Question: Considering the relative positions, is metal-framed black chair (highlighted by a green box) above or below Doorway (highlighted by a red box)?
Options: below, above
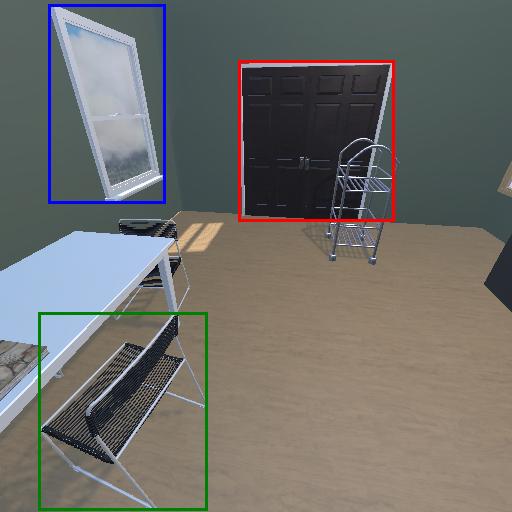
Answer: below